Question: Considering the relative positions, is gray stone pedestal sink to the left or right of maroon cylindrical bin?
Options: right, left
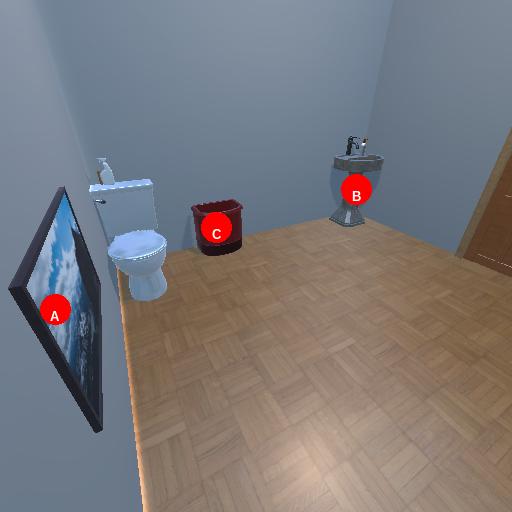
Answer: right